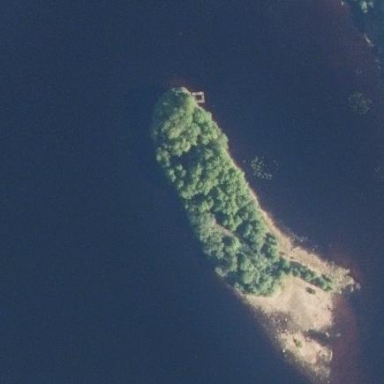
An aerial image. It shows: Islet.